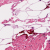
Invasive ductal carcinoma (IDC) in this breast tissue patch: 0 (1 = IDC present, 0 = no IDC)